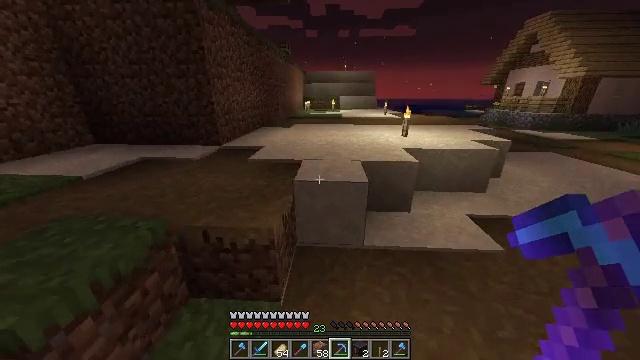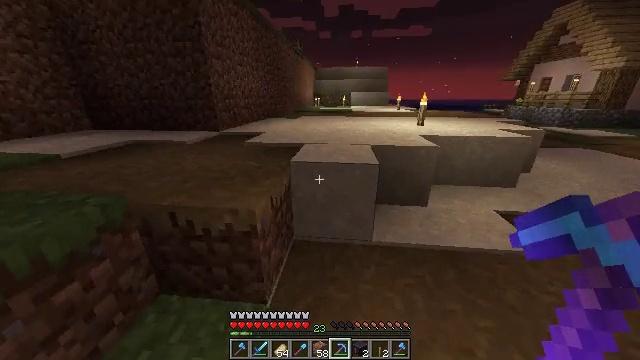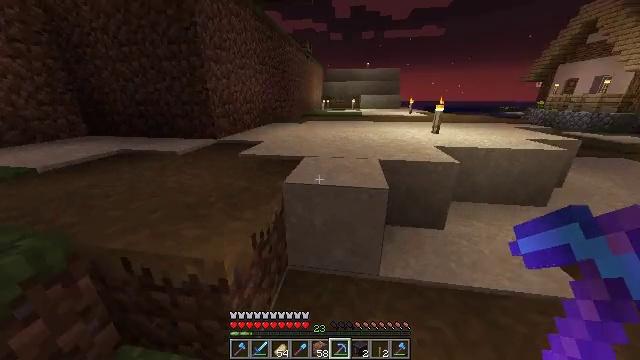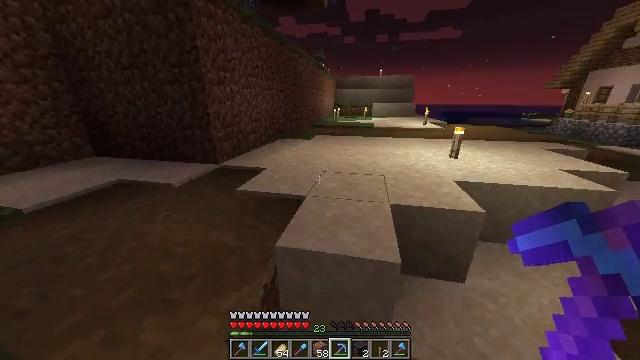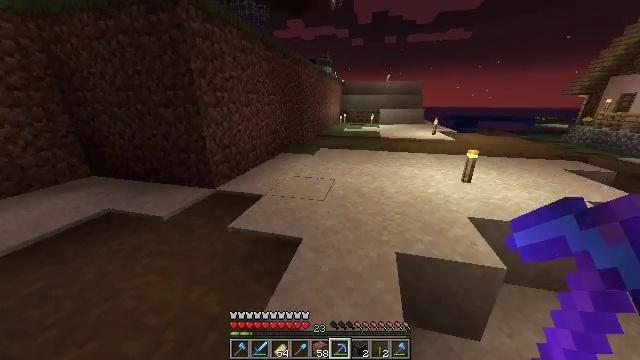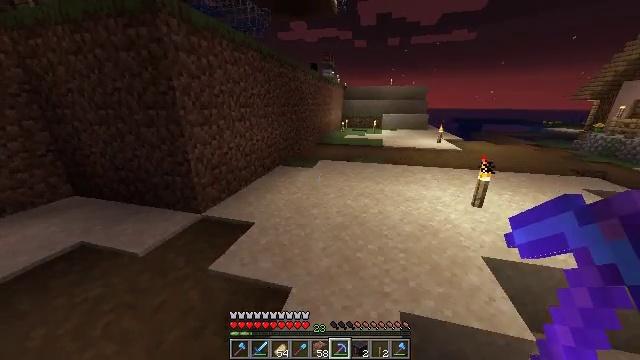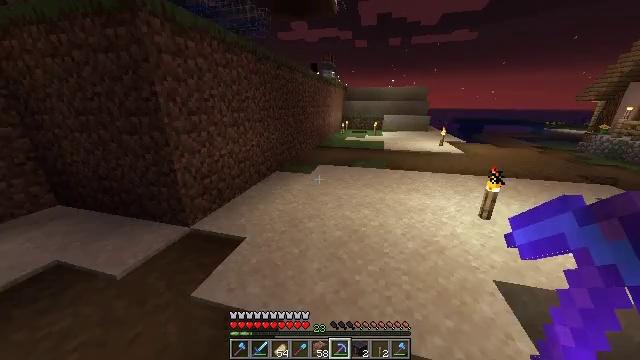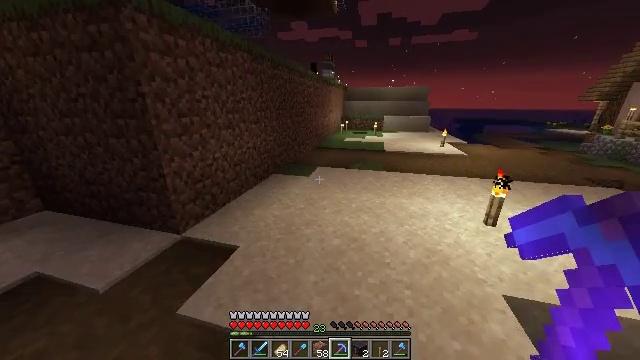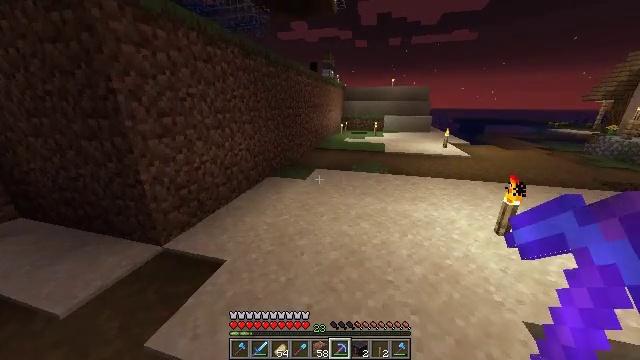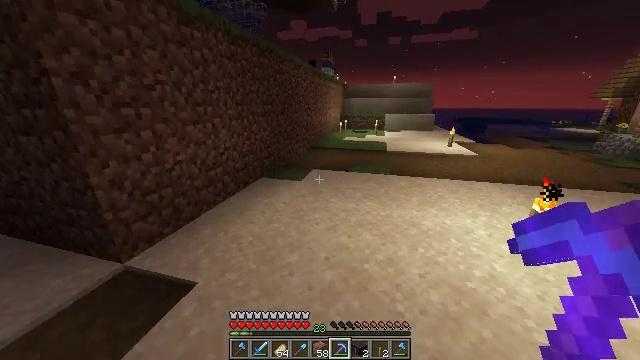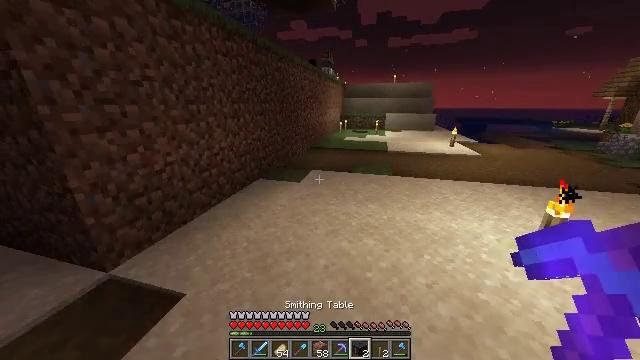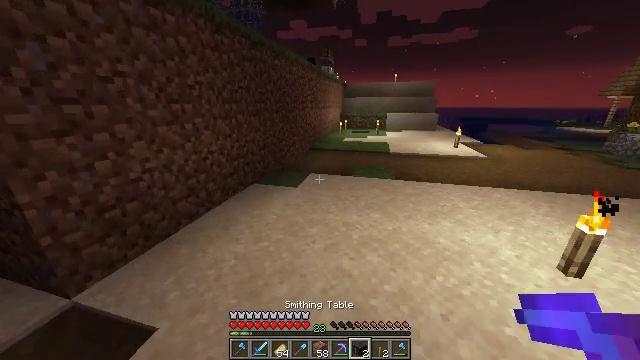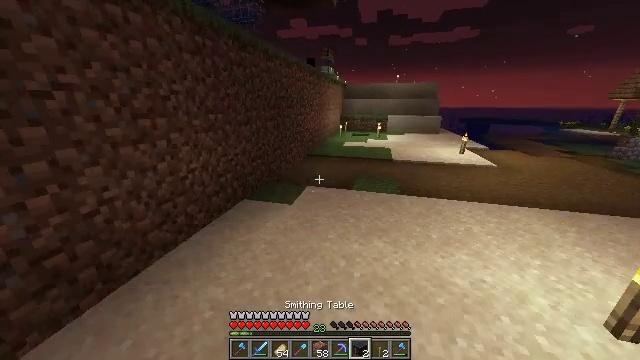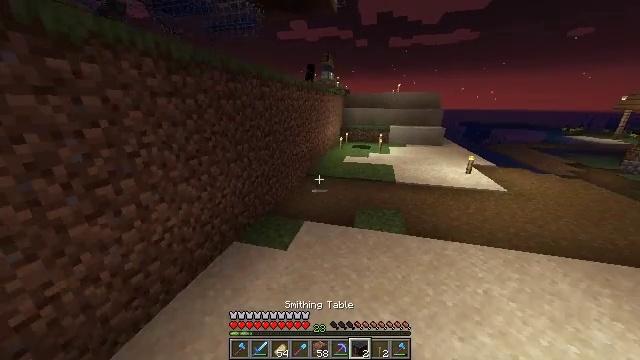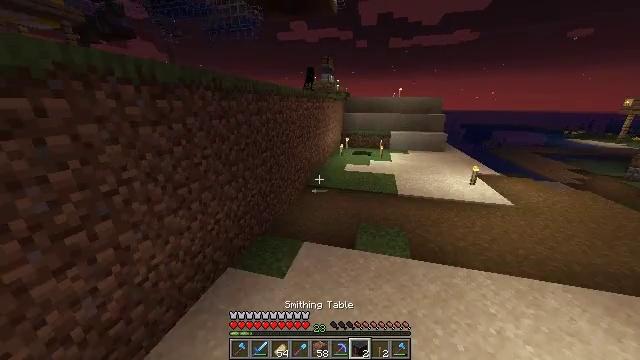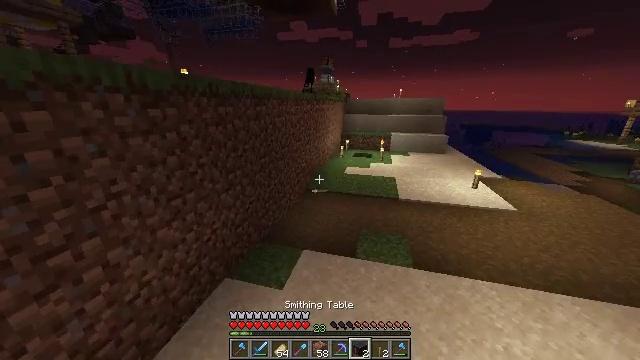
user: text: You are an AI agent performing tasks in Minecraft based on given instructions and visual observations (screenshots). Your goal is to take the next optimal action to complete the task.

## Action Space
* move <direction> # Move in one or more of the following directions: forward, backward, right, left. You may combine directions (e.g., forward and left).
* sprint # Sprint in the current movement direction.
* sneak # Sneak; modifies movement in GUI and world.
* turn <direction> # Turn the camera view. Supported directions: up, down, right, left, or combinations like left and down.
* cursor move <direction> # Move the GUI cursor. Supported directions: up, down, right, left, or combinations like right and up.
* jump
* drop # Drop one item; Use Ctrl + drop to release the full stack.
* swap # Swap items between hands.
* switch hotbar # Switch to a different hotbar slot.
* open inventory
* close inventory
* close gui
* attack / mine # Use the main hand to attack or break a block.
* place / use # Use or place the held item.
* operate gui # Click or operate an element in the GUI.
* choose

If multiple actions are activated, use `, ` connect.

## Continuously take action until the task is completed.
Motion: motion action
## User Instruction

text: Mine the smithing table.
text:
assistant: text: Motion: move forward, turn left, jump
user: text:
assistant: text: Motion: move forward, turn left, jump
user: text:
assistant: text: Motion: move forward, turn left, jump
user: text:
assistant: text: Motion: move forward, sprint, turn left, jump
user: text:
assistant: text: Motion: move forward, sprint, jump
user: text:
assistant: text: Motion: move forward, sprint, jump
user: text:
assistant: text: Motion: move forward, jump
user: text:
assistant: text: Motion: move forward, jump
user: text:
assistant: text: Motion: move forward, jump
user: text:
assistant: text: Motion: move forward, sprint, jump
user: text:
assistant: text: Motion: move forward, sprint, jump
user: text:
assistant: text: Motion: move forward, sprint, jump
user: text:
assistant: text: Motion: move forward, jump
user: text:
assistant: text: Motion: move forward, jump
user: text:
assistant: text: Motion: move forward, jump
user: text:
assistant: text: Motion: move forward, sprint, jump
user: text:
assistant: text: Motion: move forward, sprint, turn right, jump
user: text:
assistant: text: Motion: move forward, sprint, turn right, jump
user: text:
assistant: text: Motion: move forward, turn right, jump
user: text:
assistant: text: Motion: move forward, turn right, jump
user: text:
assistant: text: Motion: move forward, jump
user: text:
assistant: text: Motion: move forward, sprint, jump
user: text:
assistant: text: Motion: move forward, sprint, jump
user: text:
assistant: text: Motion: move forward, sprint, jump
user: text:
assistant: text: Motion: move forward, jump
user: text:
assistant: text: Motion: move forward, turn right, jump
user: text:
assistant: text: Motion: move forward, turn right, jump
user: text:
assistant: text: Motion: move forward, turn right and down, jump
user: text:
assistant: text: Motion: move forward, sprint, turn right, jump
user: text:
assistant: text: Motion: move forward, sprint, jump